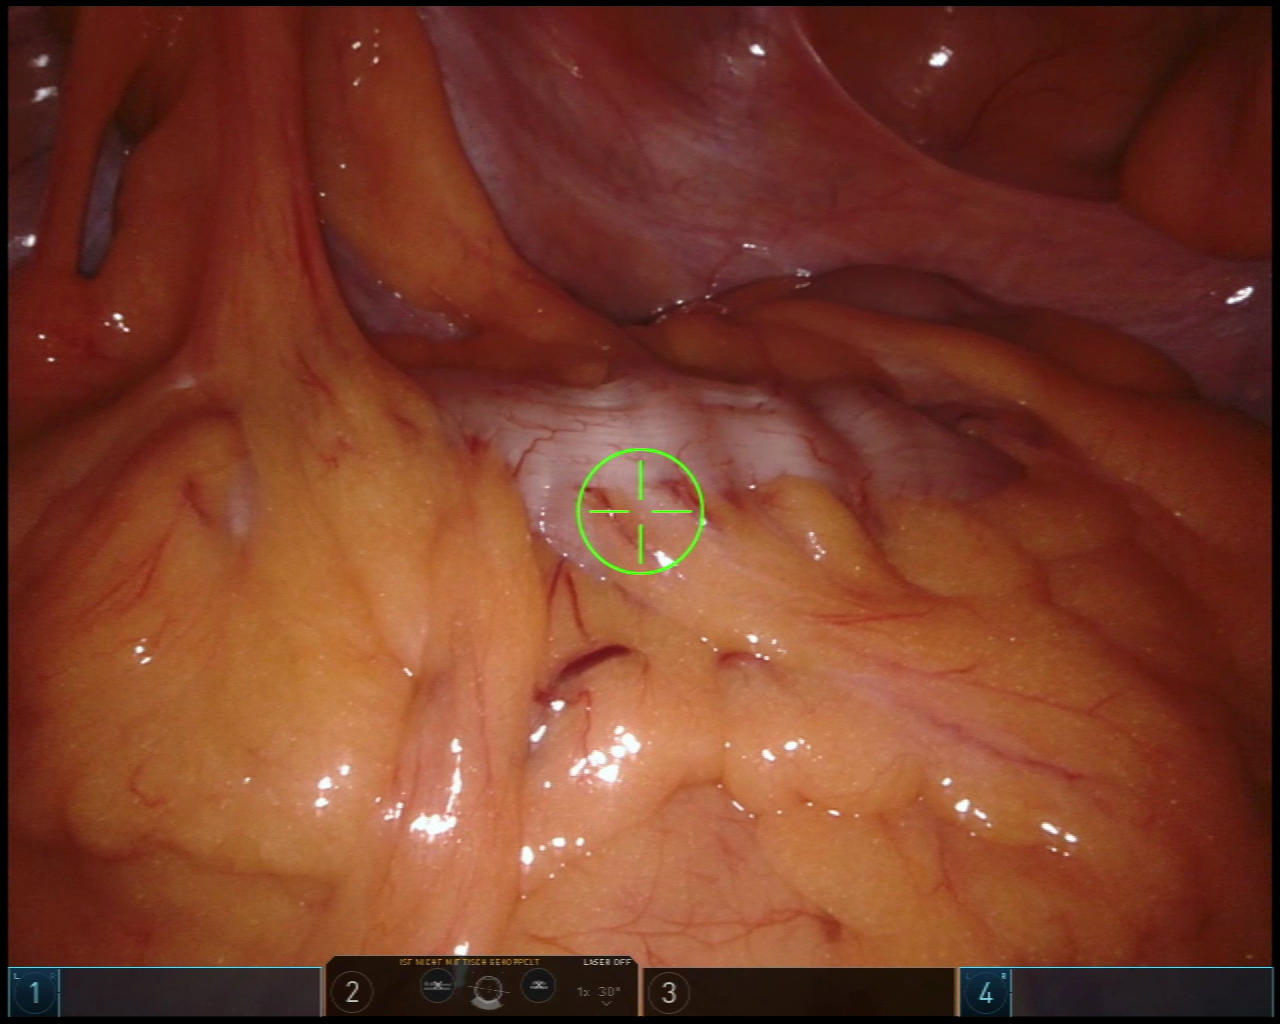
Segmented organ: abdominal_wall
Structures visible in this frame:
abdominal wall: yes
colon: yes
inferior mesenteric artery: no
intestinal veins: no
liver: no
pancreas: no
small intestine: no
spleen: no
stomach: no
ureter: no
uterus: no
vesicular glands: no